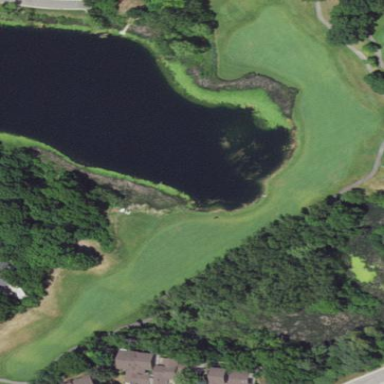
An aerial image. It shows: Grassy area designated as golf fairway.